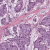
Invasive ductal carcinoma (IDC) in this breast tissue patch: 1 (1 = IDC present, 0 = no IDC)